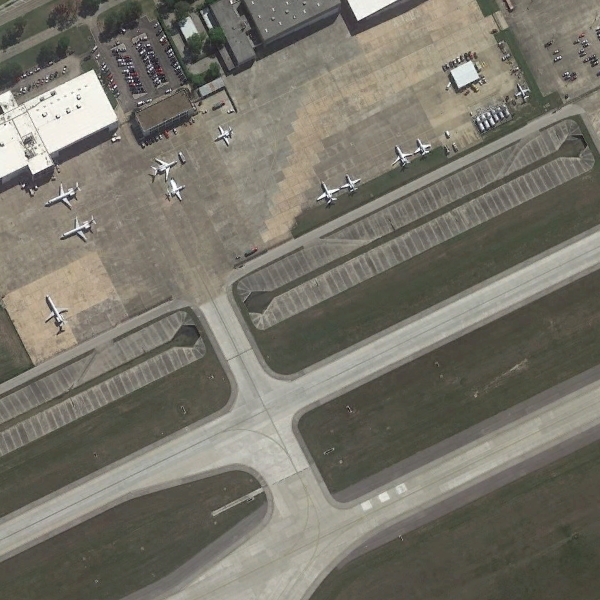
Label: Airport